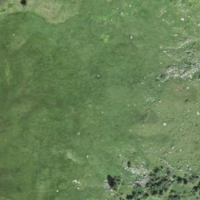
EUNIS habitat code: 26
Species observed at this site:
Erebia aethiops